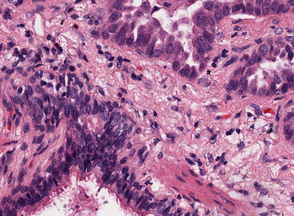
Tumor epithelial tissue: yes
Tumor-associated stroma tissue: yes
Normal tissue: no